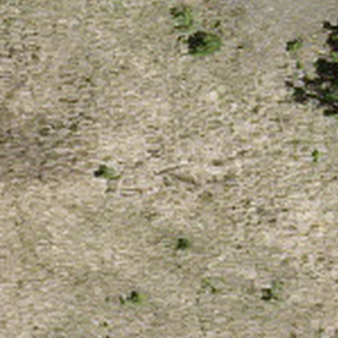
Label: other